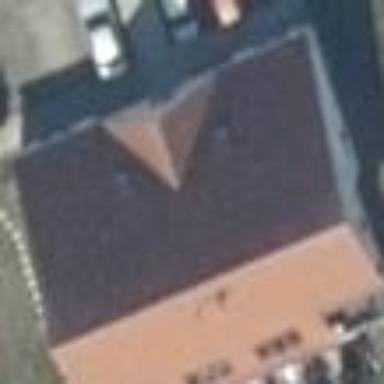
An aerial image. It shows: Gabled house with red roof oriented along its length.